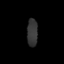
Tissue: lung
Cell type: Endothelial cells
Senescence score: 0.5496
Nuclear area (px): 289
Mean DAPI intensity: 53.817